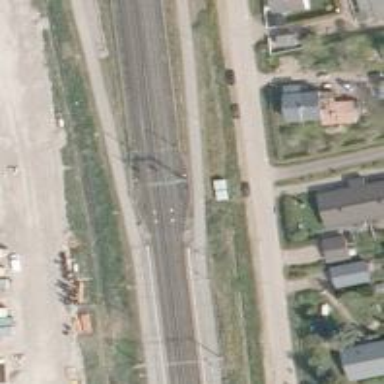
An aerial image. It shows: Close-up of railway platform edge.